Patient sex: M
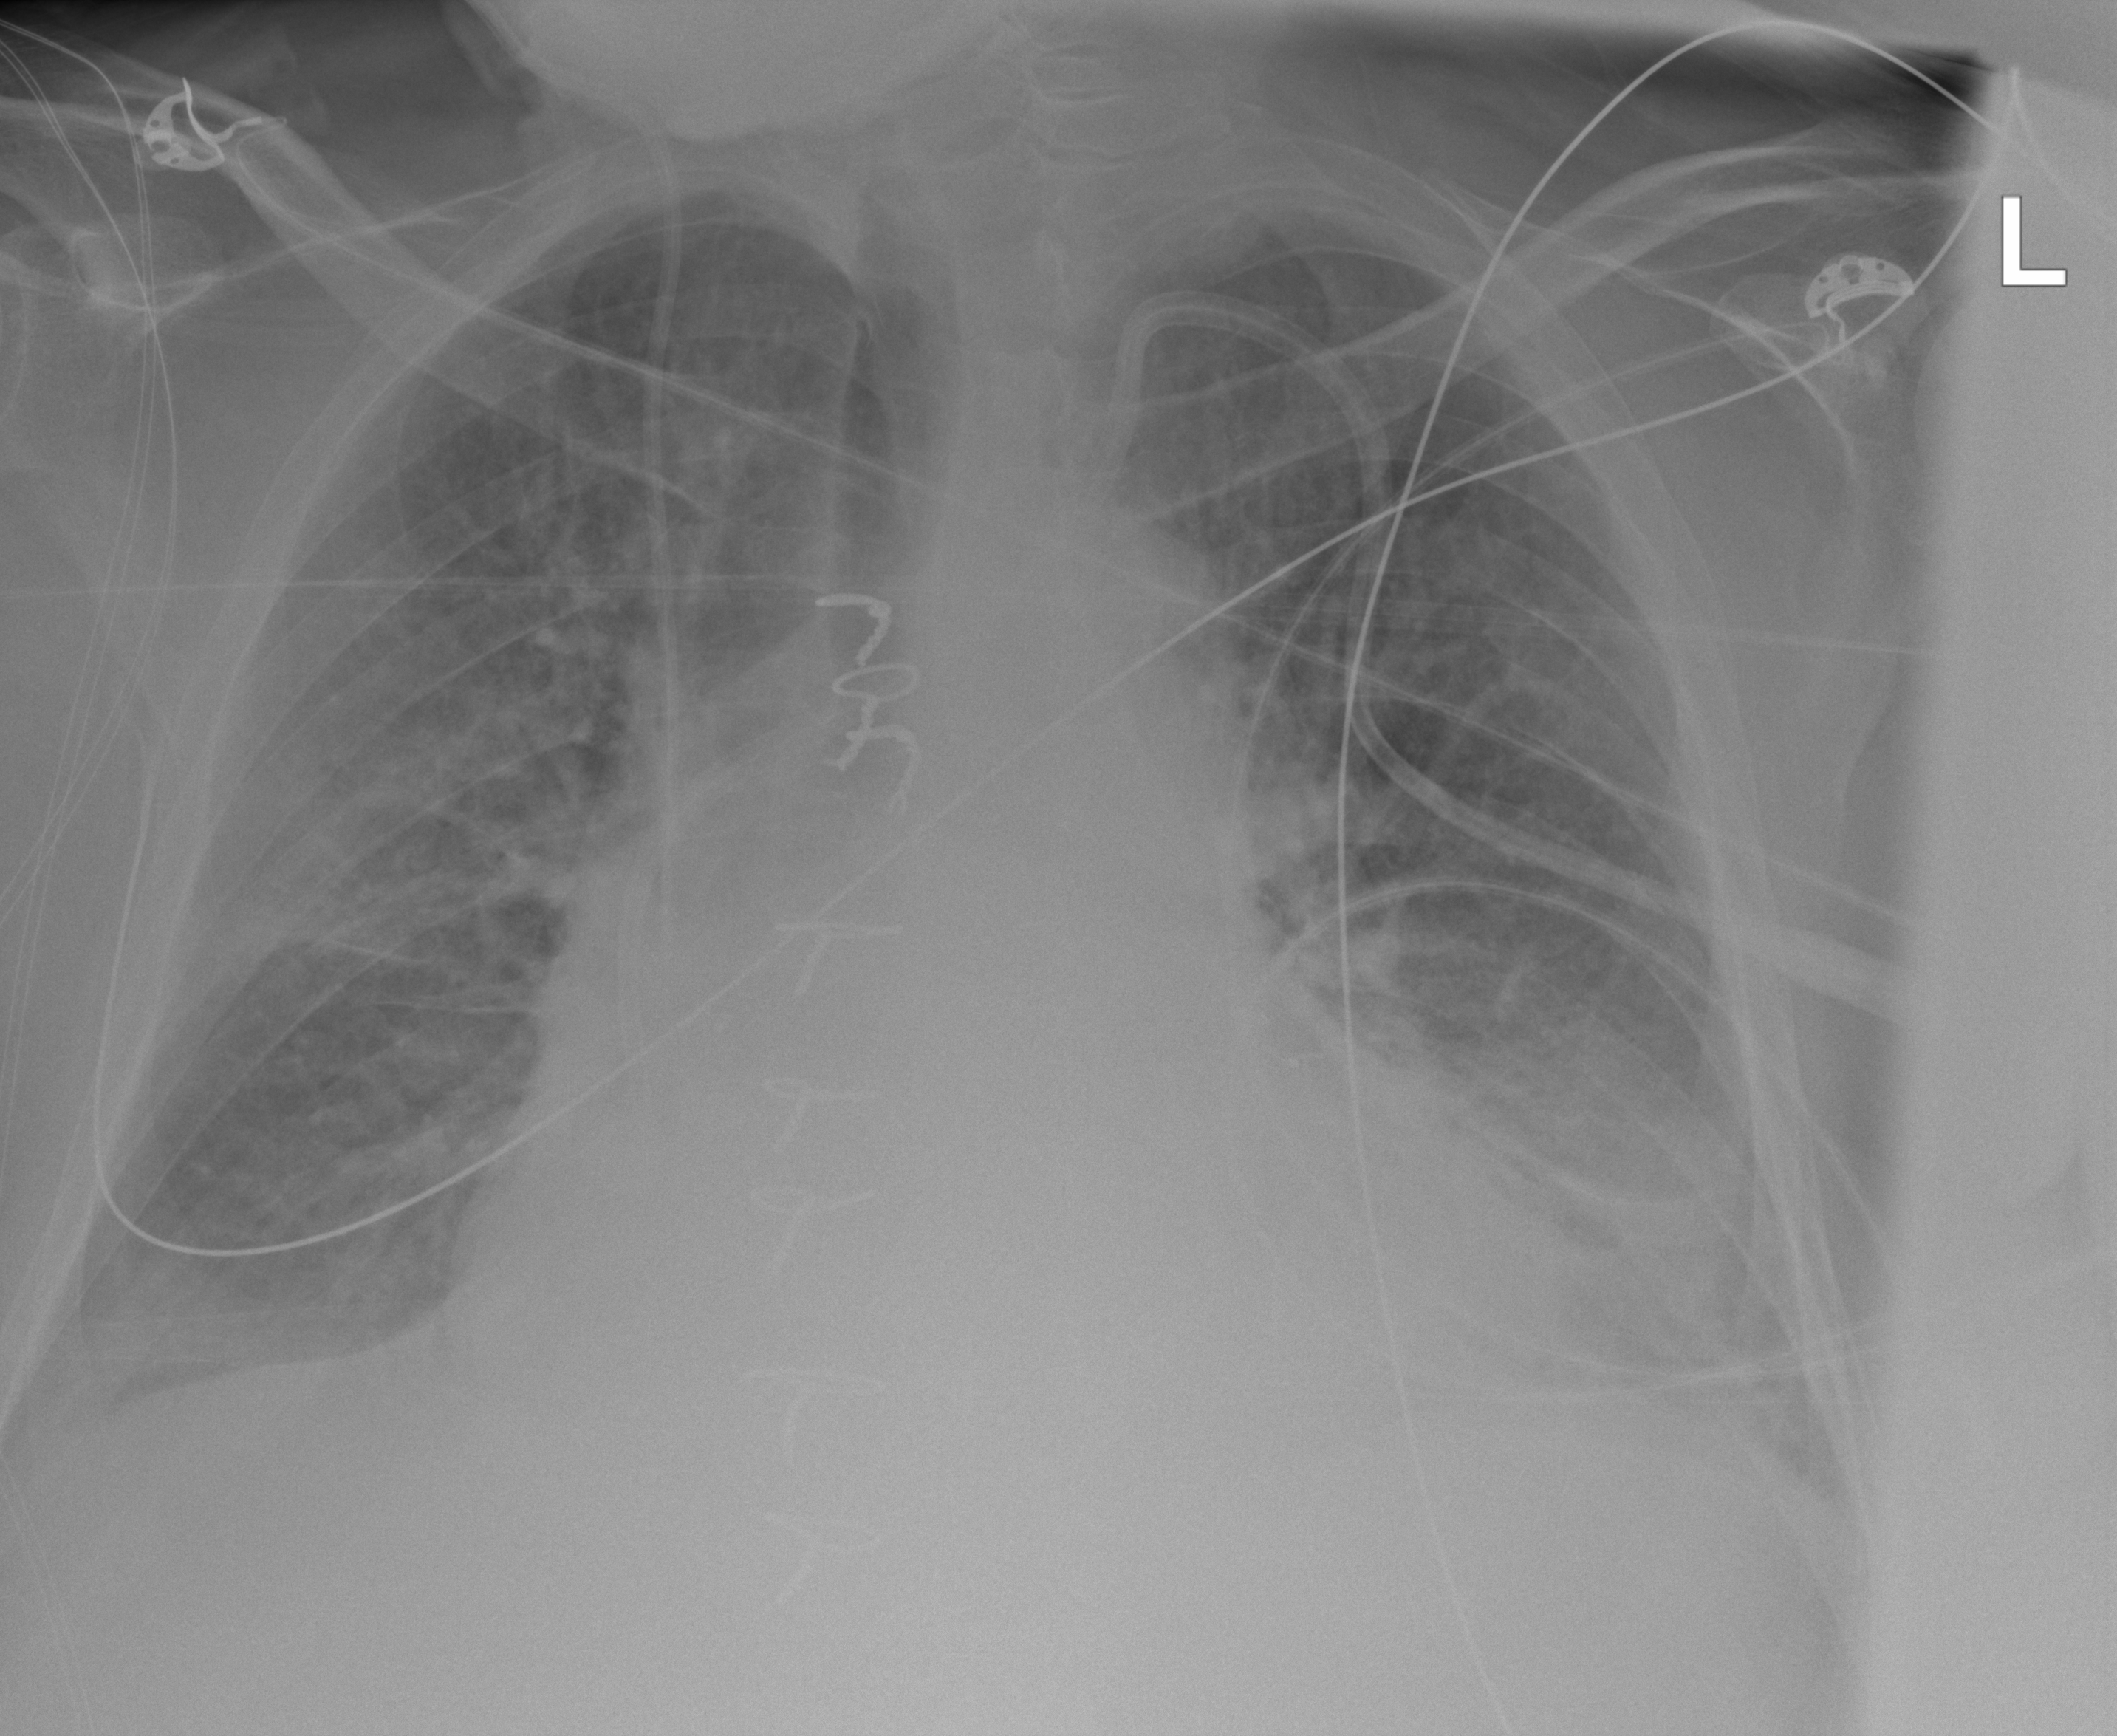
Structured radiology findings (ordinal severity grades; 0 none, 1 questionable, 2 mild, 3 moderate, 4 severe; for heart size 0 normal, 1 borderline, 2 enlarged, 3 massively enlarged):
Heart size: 2
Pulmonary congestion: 2
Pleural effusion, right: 2
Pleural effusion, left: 2
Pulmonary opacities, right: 2
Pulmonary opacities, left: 2
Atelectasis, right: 2
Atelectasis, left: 2